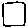
Label: square